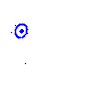
Particle: kaon